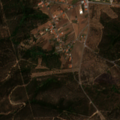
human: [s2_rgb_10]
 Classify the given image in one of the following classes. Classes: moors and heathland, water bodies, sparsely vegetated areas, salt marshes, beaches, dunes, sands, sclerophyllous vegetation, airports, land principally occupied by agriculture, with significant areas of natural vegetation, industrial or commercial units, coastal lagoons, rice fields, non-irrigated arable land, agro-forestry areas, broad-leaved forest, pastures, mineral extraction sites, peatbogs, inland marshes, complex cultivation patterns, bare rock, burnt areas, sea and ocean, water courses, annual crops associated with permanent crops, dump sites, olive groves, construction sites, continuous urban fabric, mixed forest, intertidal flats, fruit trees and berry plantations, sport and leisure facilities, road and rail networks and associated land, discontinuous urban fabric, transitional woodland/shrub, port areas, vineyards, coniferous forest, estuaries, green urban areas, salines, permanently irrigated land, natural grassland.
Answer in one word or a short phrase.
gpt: discontinuous urban fabric, olive groves, broad-leaved forest, mixed forest, transitional woodland/shrub